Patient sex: M
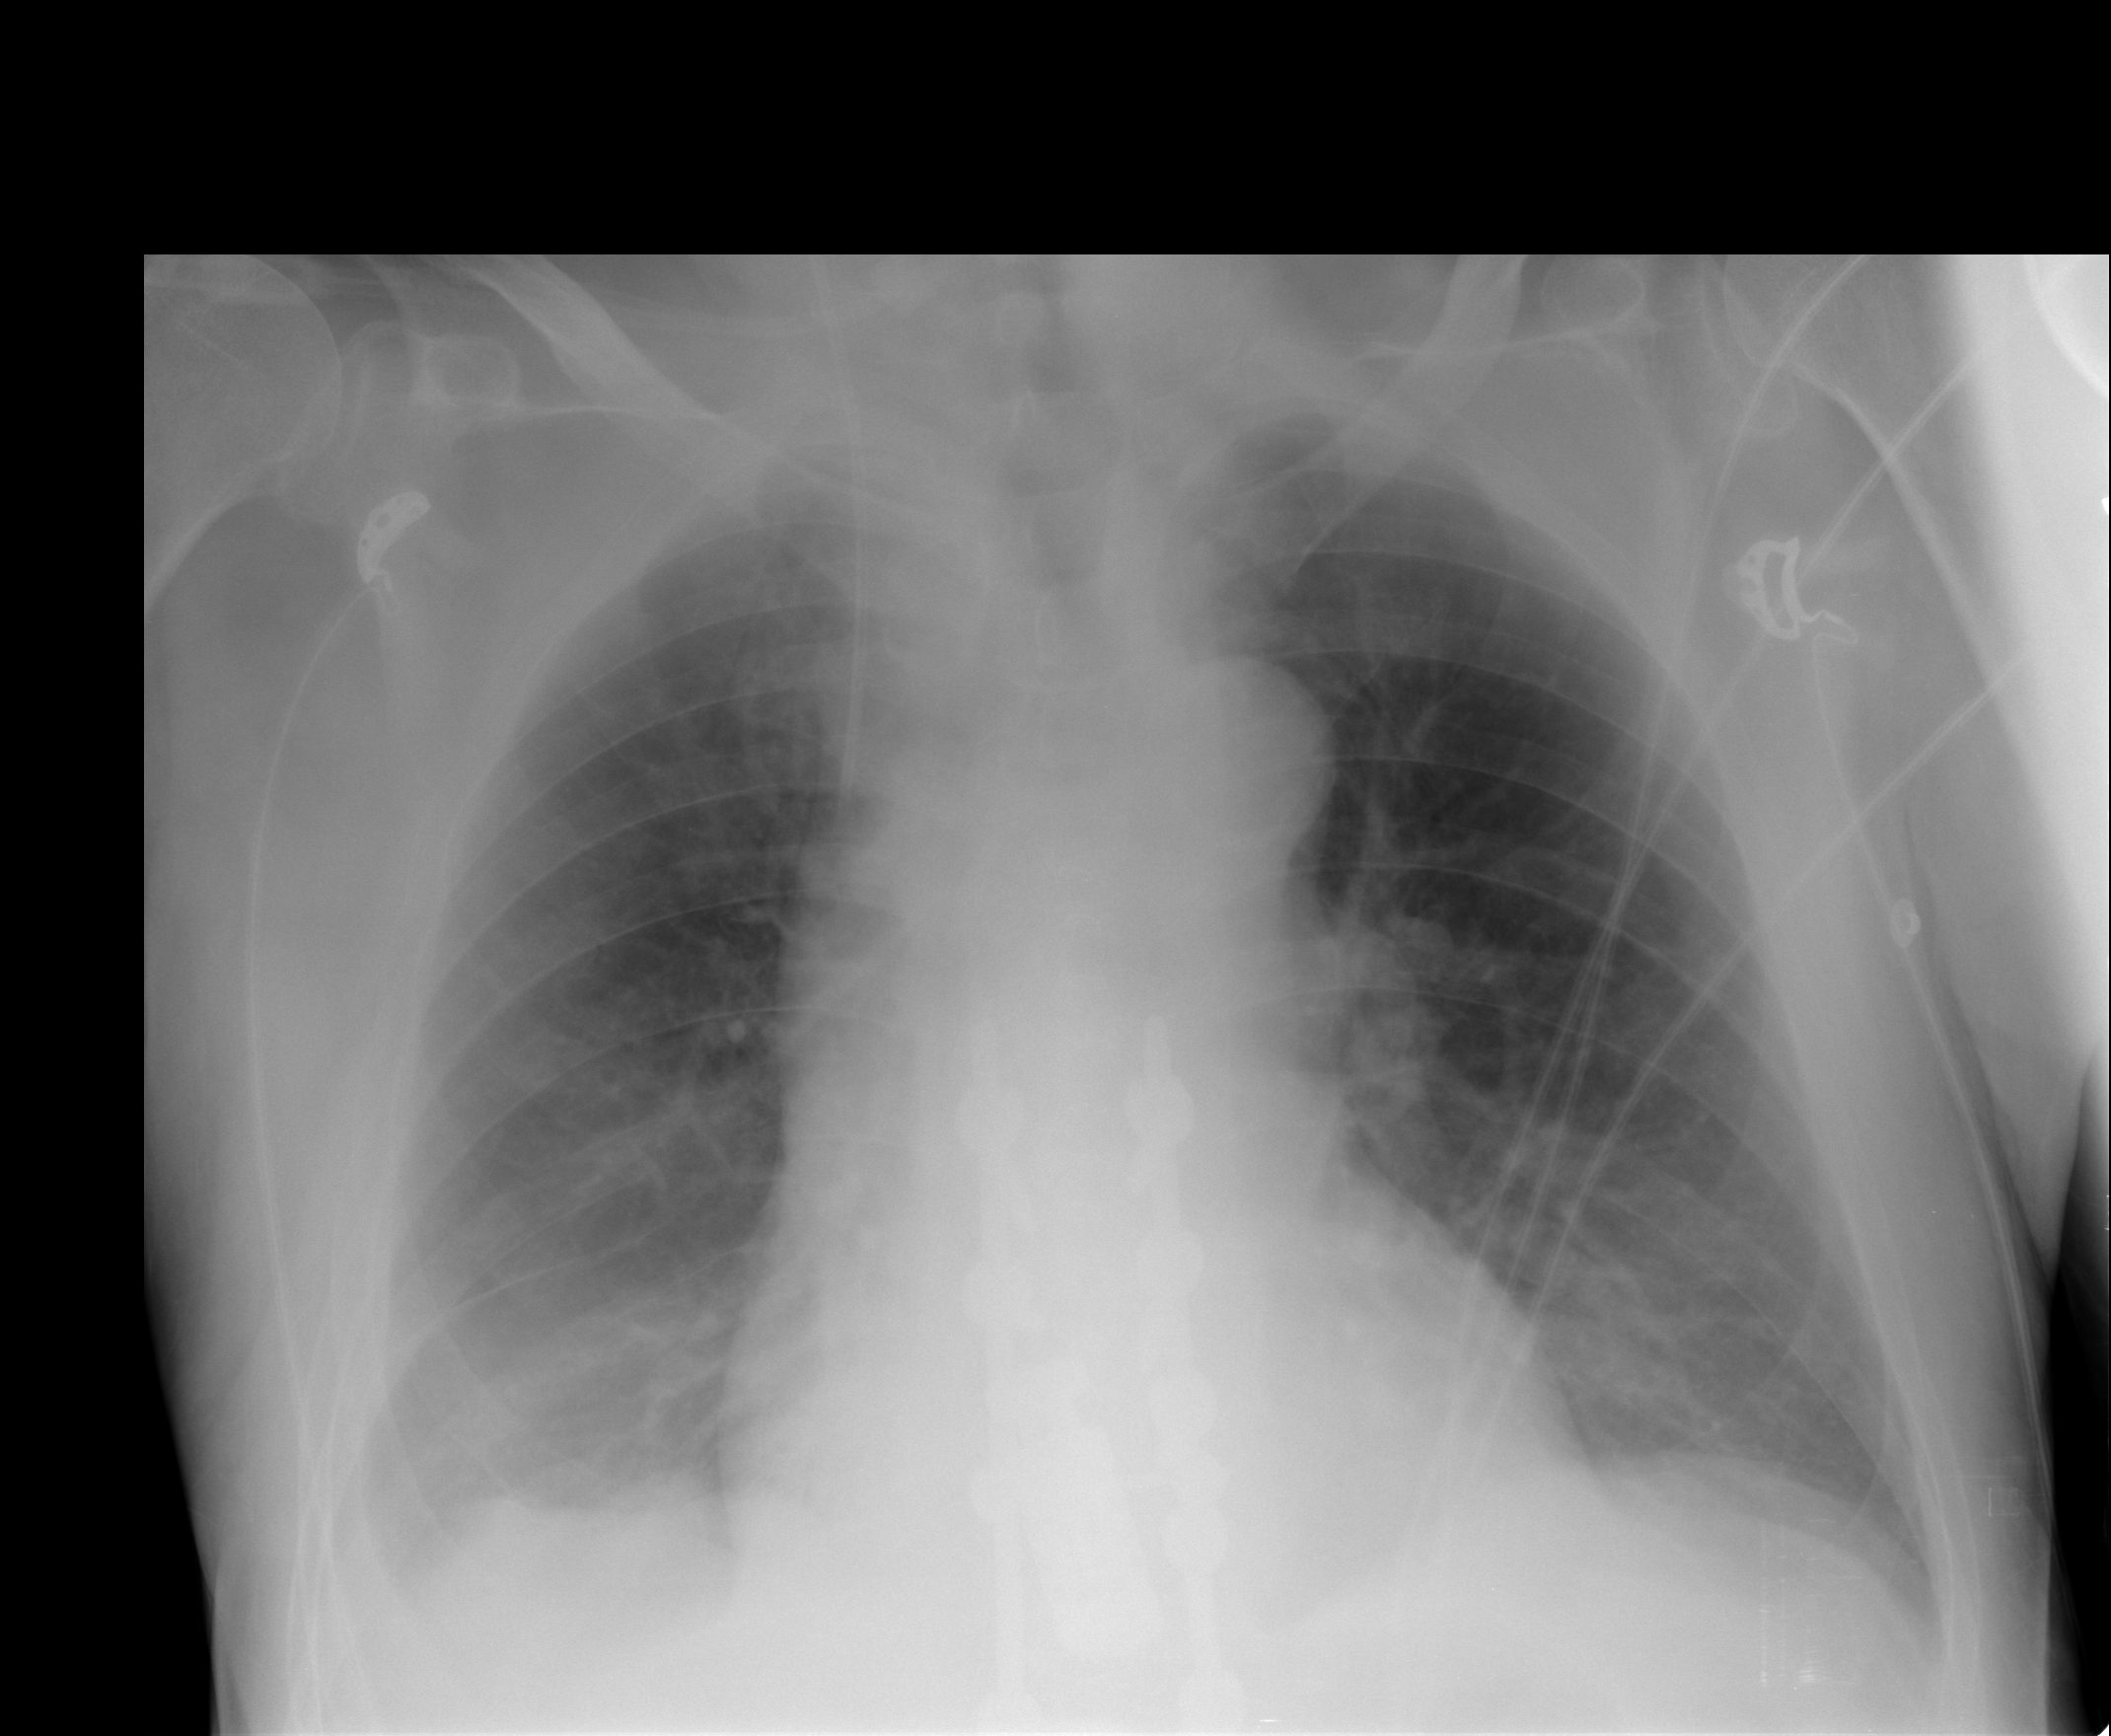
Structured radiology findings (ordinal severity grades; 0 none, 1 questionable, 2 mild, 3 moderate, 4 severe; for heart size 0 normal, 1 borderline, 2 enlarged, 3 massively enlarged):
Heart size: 2
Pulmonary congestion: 0
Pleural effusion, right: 1
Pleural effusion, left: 0
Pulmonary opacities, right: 0
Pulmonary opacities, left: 0
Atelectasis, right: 0
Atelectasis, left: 0